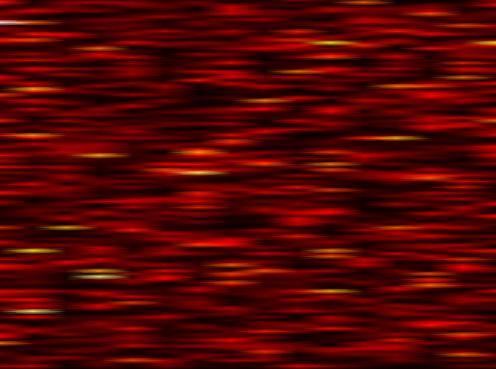
Label: WOLA